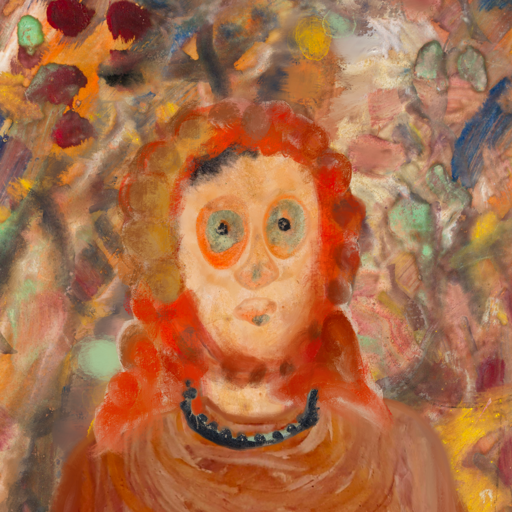
Background: Mother_And_Son_Mother, Head And Neck Front: Childish, Face Front: Childish, Bust: Pious_Lady, Hair Front: Rupkatha, Head Accessory: Blank, Second Necklace: Blank, Necklace: Childish, Baby: Blank